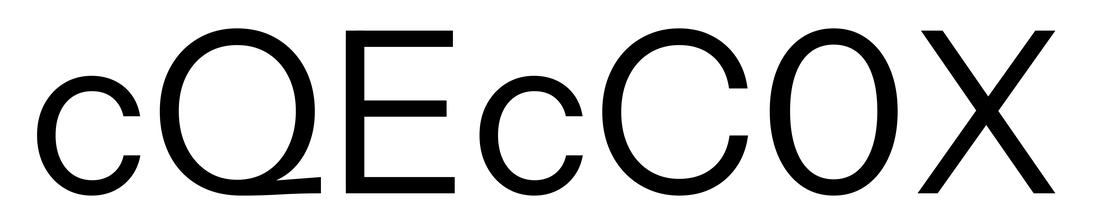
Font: InstrumentSans_Regular